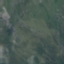
Land use / land cover: HerbaceousVegetation